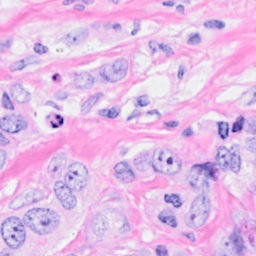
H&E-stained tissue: Breast